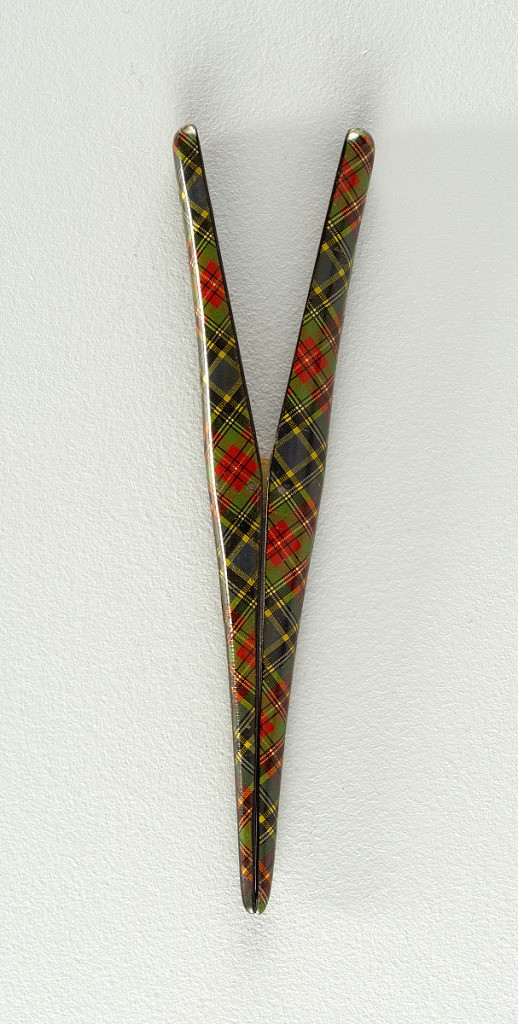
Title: glove stretcher
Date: ca. 1880–1900
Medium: wood
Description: Tartanware